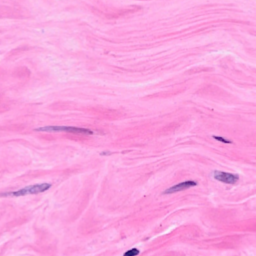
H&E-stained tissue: Breast